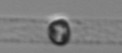
Label: Dactyliosolen_blavyanus